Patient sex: M
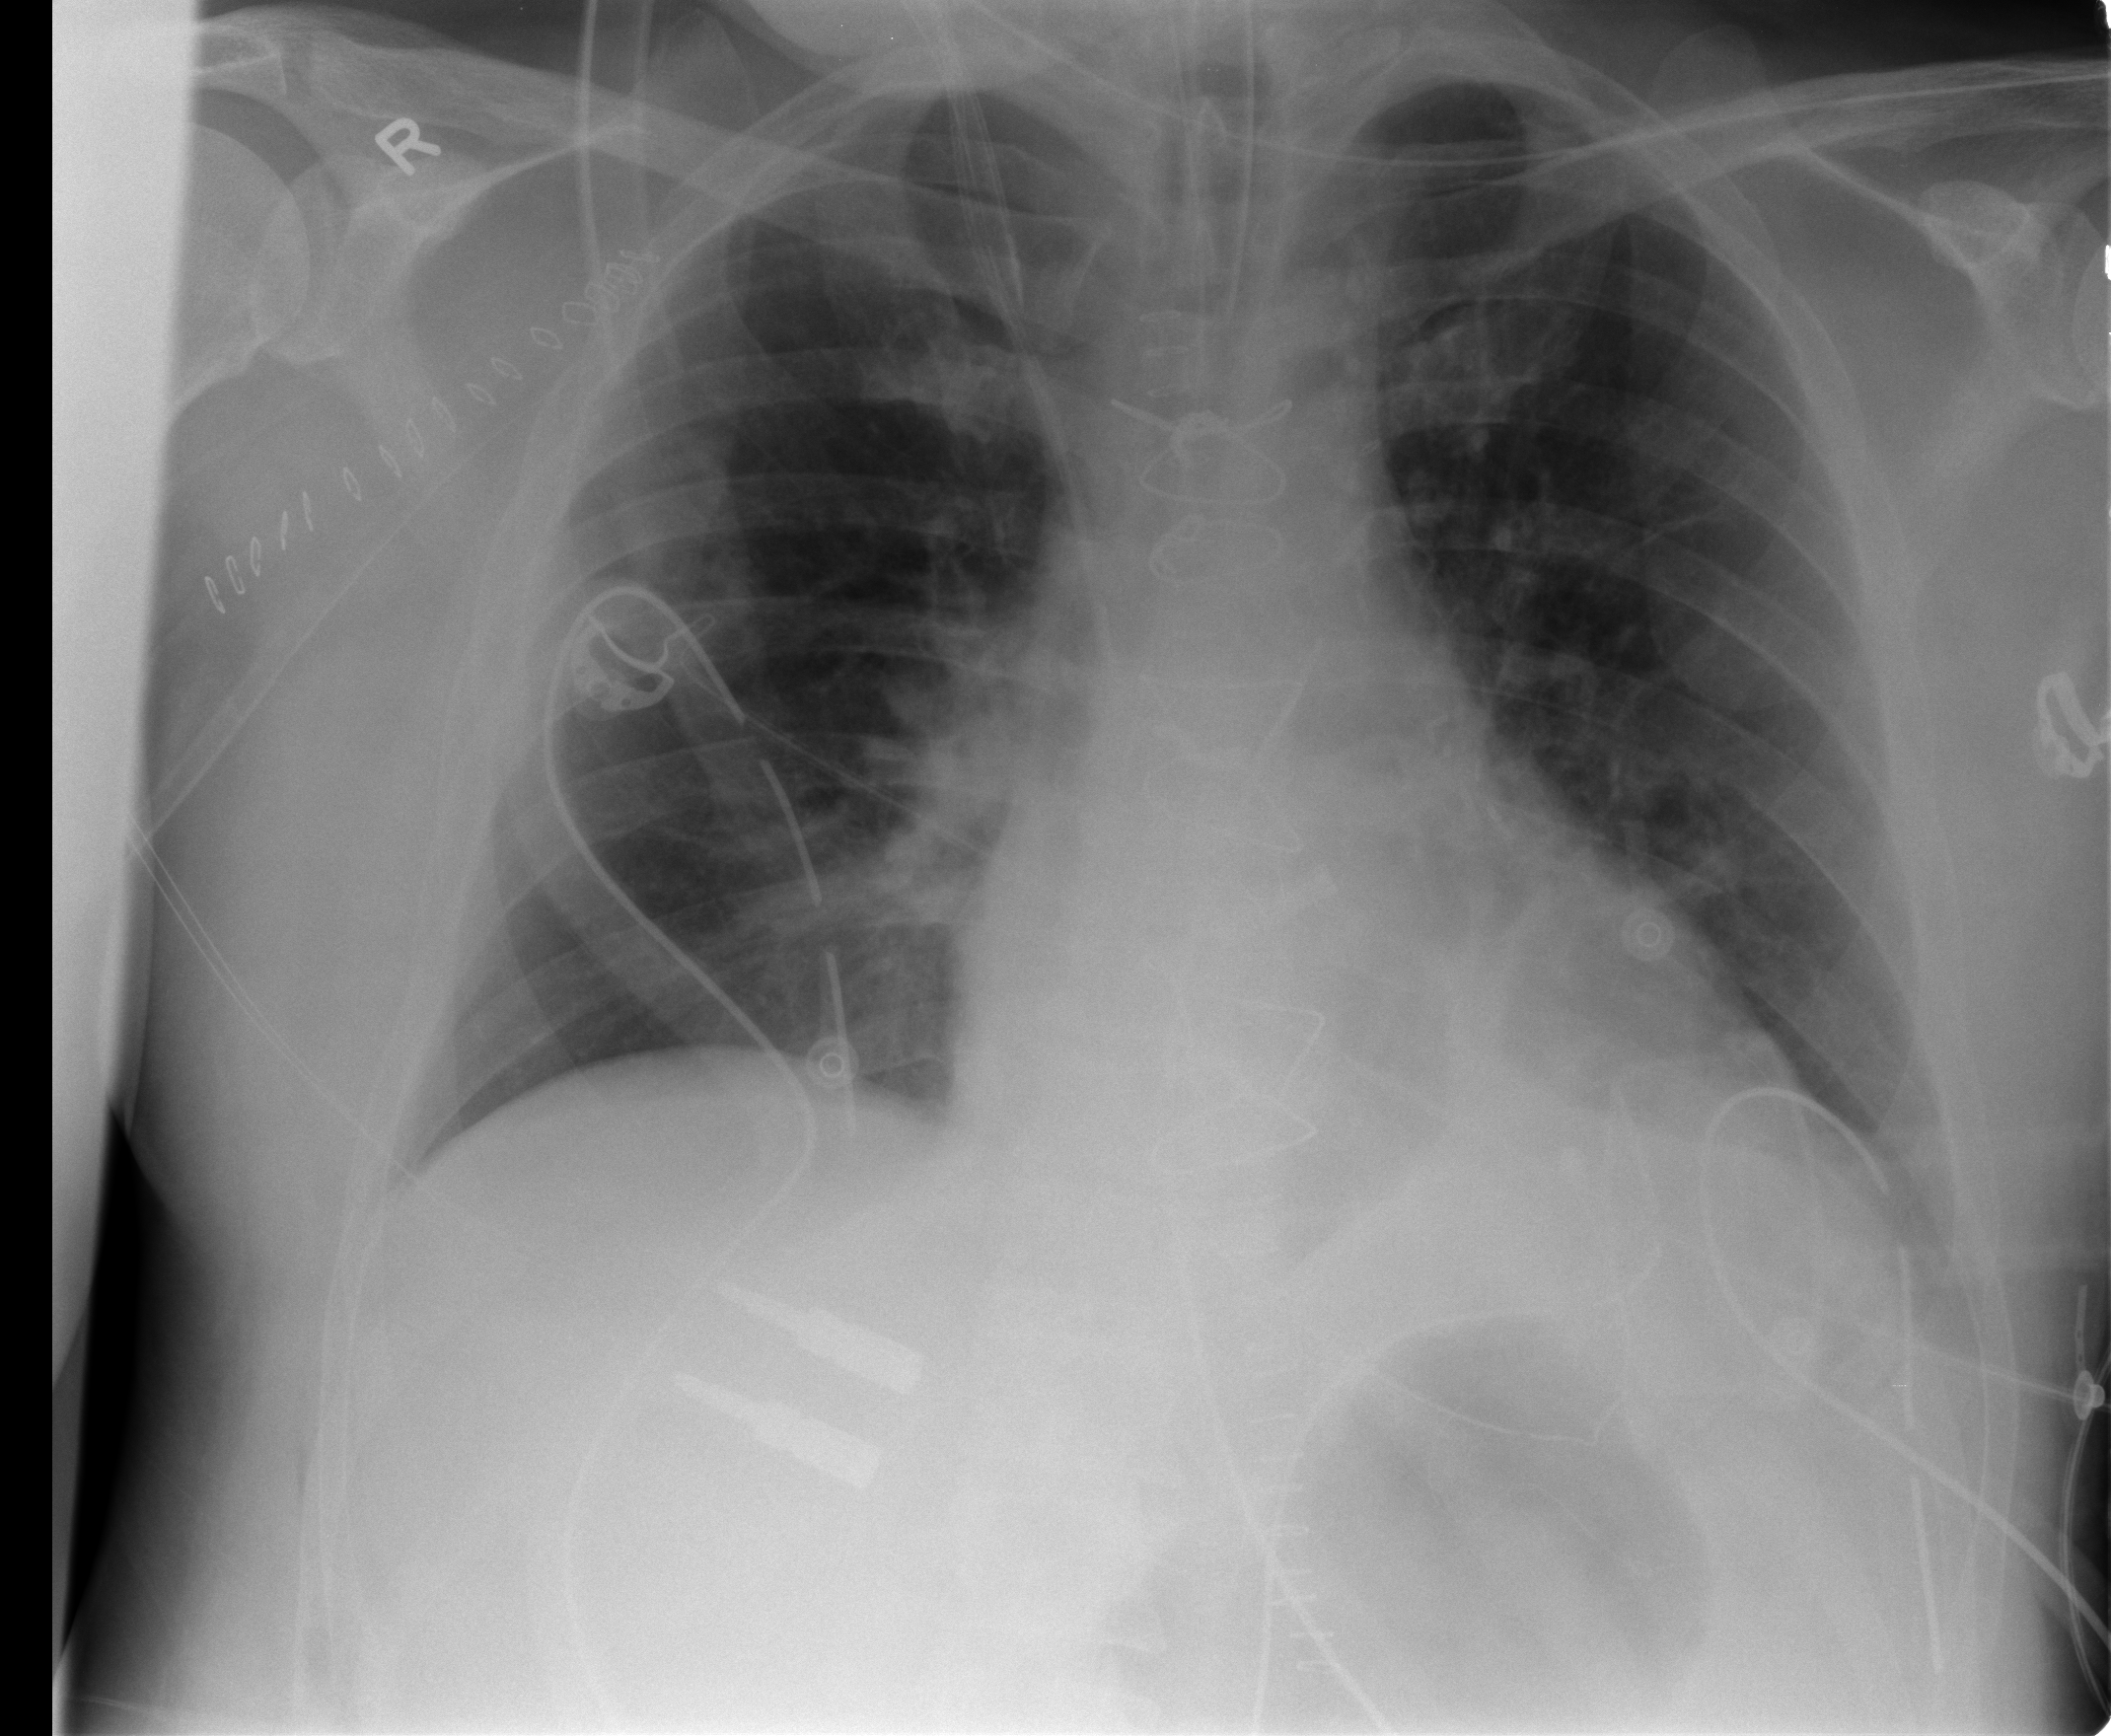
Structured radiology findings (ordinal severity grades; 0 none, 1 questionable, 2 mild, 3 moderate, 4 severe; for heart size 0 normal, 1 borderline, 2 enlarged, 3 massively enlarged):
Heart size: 0
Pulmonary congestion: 1
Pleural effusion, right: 0
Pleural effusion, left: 1
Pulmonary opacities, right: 0
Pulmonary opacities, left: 0
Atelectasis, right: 2
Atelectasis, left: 2